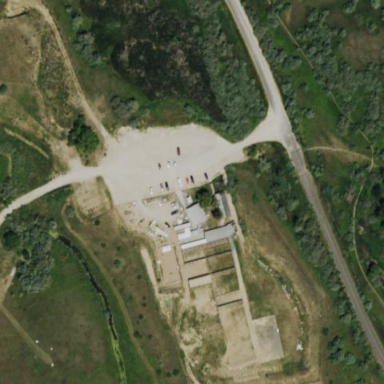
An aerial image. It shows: Shooting range located on pitch used for leisure land activities.